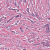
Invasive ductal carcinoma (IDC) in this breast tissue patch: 1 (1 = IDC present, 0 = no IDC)